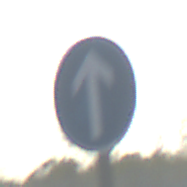
Verkehrszeichen: VorgeschriebeneFahrtrichtungGeradeaus
Umgebung: Outdoor, Urban
Tageszeit: SunriseSunset
Wetter: Clear
Licht: Natural
Jahreszeit: NotSpecified
Kontrast: MediumContrast